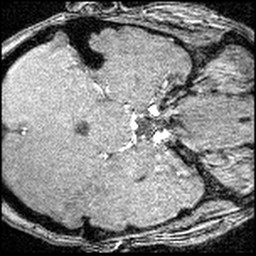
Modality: angio
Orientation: axial
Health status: ill
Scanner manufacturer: siemens
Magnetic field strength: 3 T
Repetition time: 0.025 s
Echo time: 0.0042 s